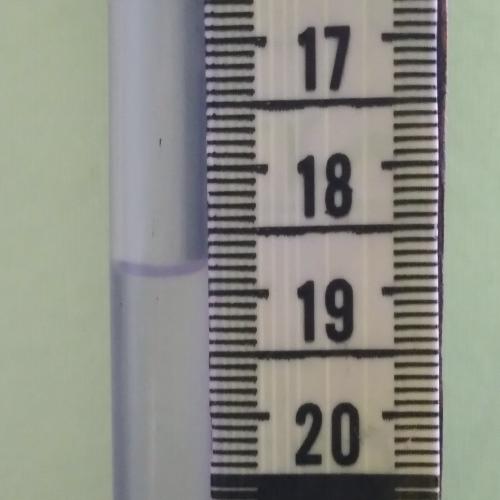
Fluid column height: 18.8 cm